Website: walmart
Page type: account-selection
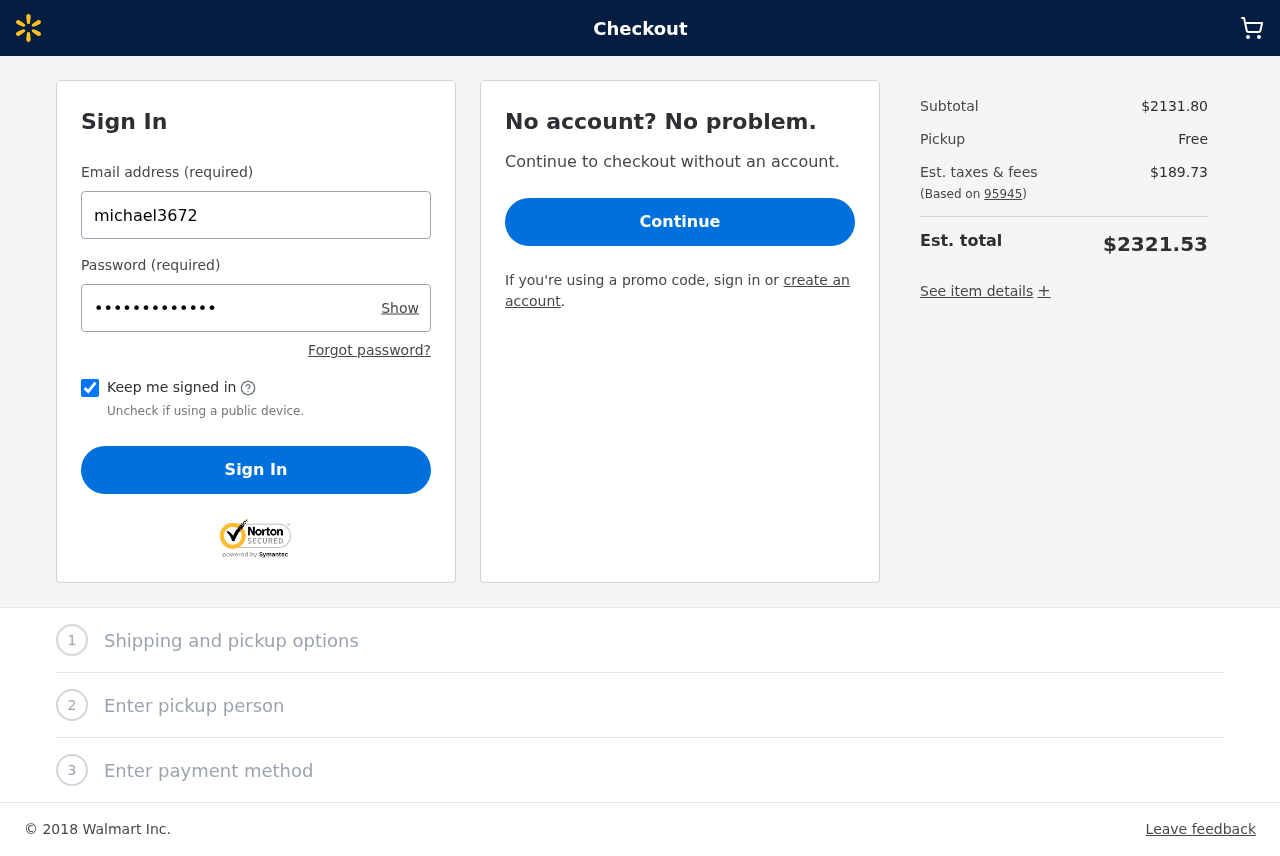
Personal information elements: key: PII_LOGIN_USERNAME
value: michael3672
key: PII_POSTCODE
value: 95945
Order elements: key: ORDER_SUBTOTAL
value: $2131.80
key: ORDER_TAX
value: $189.73
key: ORDER_TOTAL
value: $2321.53